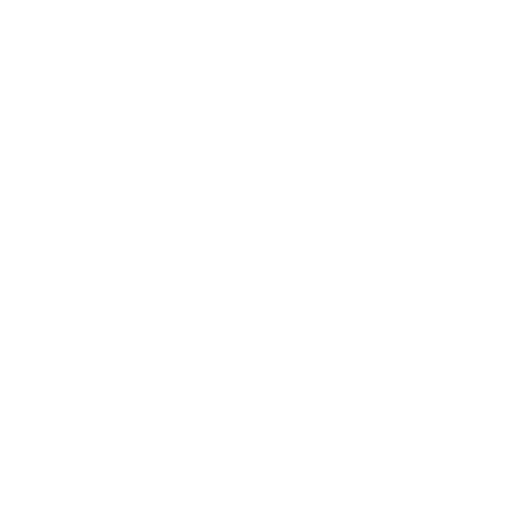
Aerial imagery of ridge(s) in California named Point Sal Ridge containing only shrub